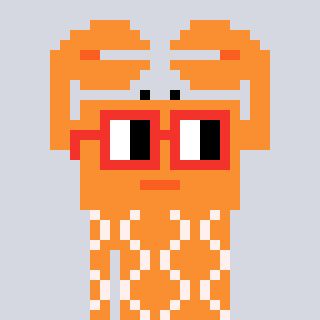
a pixel art character with square red glasses, a crab-shaped head and a orange-colored body on a cool background